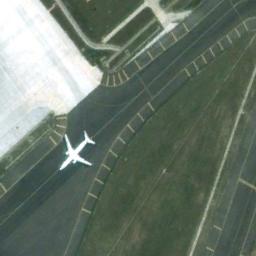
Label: runway